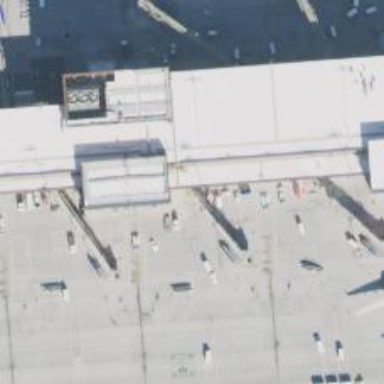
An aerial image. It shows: Airport gate.